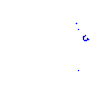
Particle: proton